Question: I am having a menu which uses Css3 effects on its hover and active state.The menu looks like this
Here is the Css3 styling I use
'''
#Menu a:active,
#Menu a.active:before,#Menu a:hover:before
{
Content: ' ';
position:absolute;
z-index:51;
width:0px;
height:0px;
left:50%;
top:50%;
box-shadow:0 0 35px 30px #ADD7E7;
-moz-box-shadow:0 0 35px 30px #ADD7E7;
-webkit-box-shadow:0 0 35px 30px #ADD7E7;
border-radius:50%;
}
'''
This works in Firefox and Chrome , but doesnot work in opera , I have no idea , can anybody help me out with this.Any help is much appreciated.
Thanks
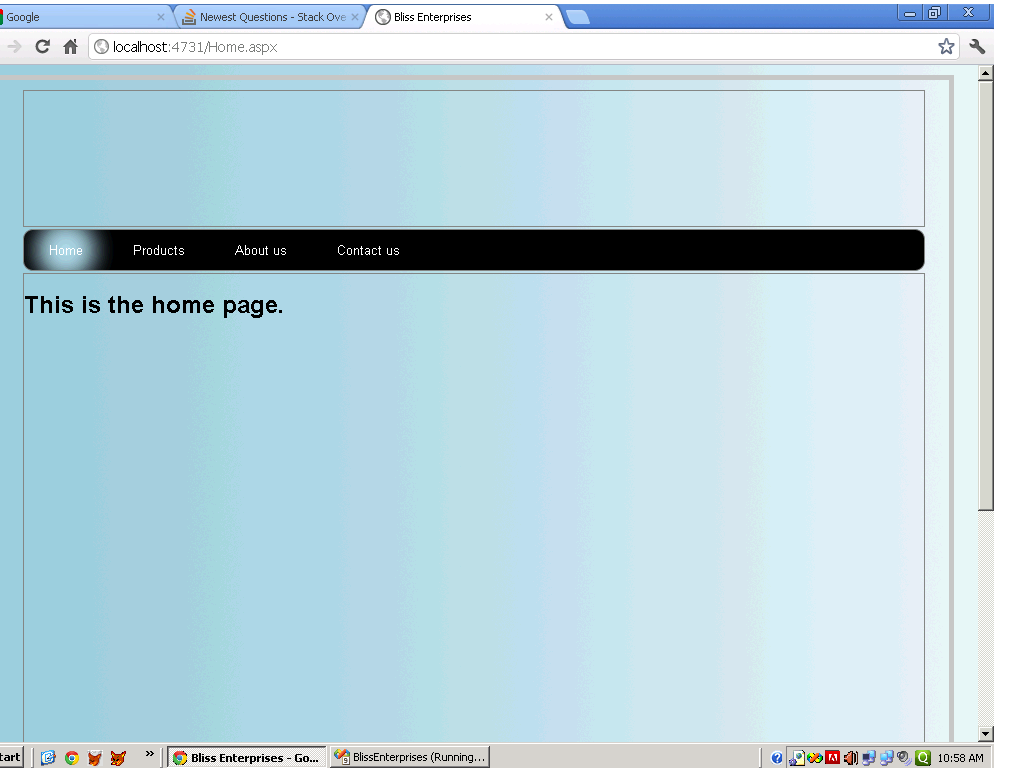
Answer: It seems Opera needs the pseudo element to have a width and height (other than '0px').
Just tried the following code in Opera 11.62 and it appeared to work.
'''
#Menu a:active,
#Menu a.active:before,#Menu a:hover:before
{
Content: '';
position:absolute;
z-index:51;
width:1px;
height:1px;
left:50%;
top:50%;
background: #ADD7E7;
box-shadow:0 0 35px 30px #ADD7E7;
-moz-box-shadow:0 0 35px 30px #ADD7E7;
-o-box-shadow:0 0 35px 30px #ADD7E7;
border-radius:50%;
}
'''